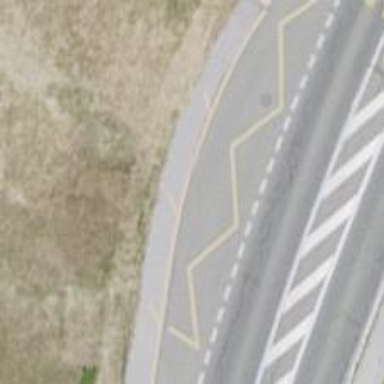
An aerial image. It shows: Sidewalk along the footway.